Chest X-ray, AP view. Patient: 37 years old, sex M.
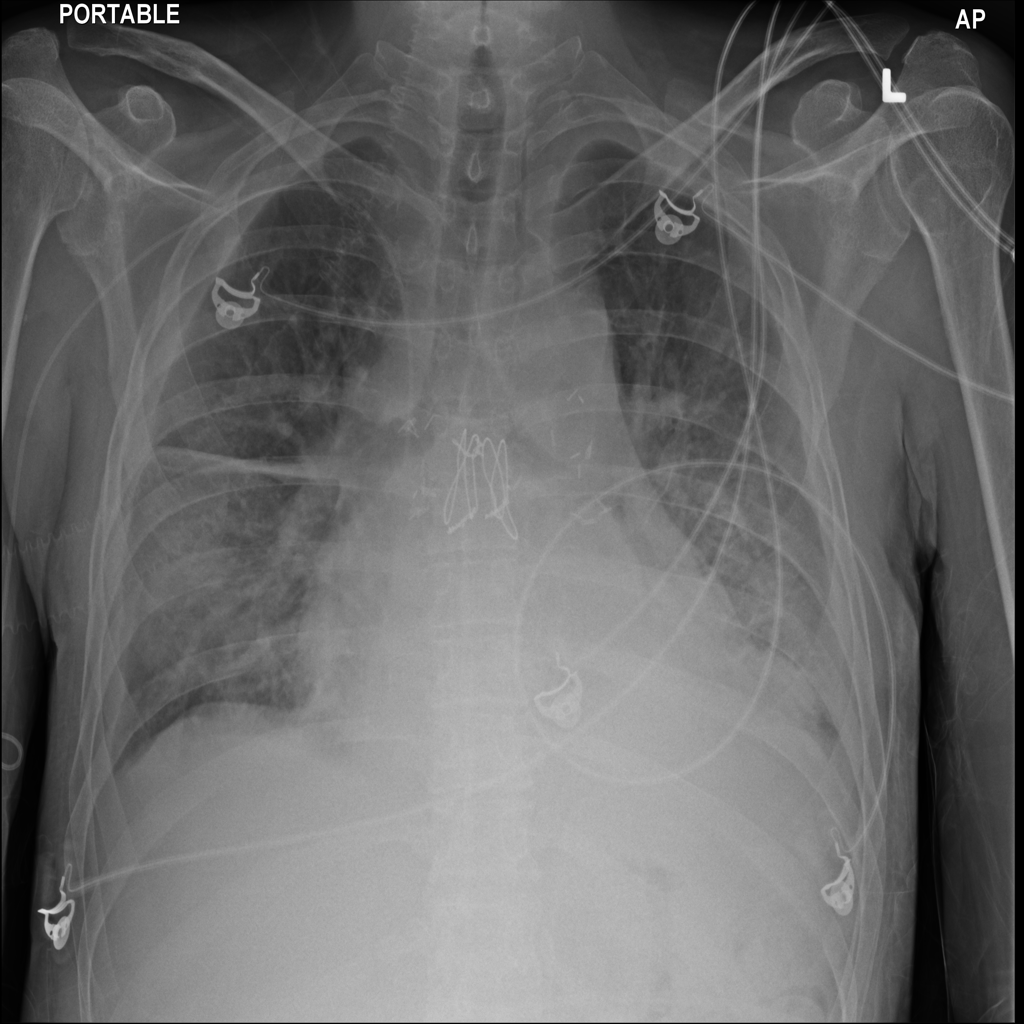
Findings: Atelectasis, Infiltration, Pleural_Thickening